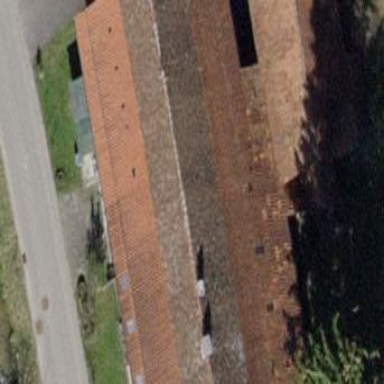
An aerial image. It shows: Building with tiled roof.